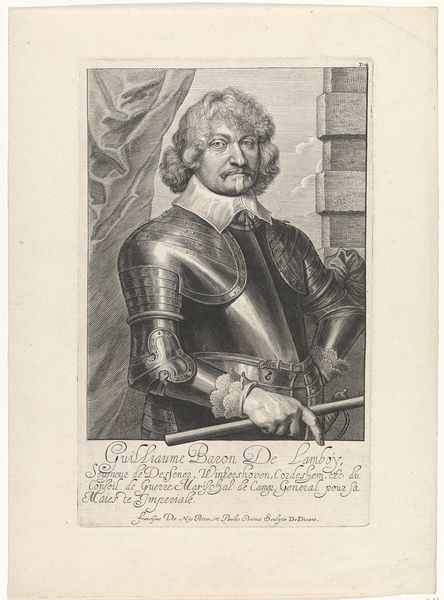
Titel: Portret van Guillaume, baron van Lamboy
Künstler: Paulus Pontius
Standort: Amsterdam
Institution: Rijksmuseum
Schlagwörter: curtain, hands, soldier, sword, collar, face, hair, lace, nose, portrait, room, wall, france, homme, picture, hand, silver, clouds, man, sky, building, head, armor, eyes, knight, metal, drawing, black and white, gravure, chin, mouth, beard, french, curls, writing, épée, letters, drape, letter, person, bricks, crop, shiny, eye, finger, fingers, long hair, shoulders, cheek, pointing, calligraphy, script, col, hommes, stones, stick, armure, soldat, goatee, eyebrow, latin, militaire, text, mustache, moustache, words, weapon, écriture, baron, cuffs, curly hair, brows, curly, william, lapels, word, solider, polished, cufs, guillaume, pinting, lamboy, breast plate, sodier, guilhaume, écrie, breastplagte